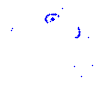
Particle: pion